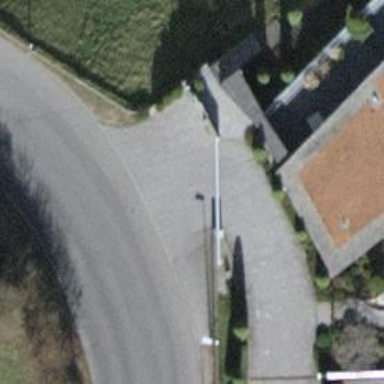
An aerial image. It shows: Gate.